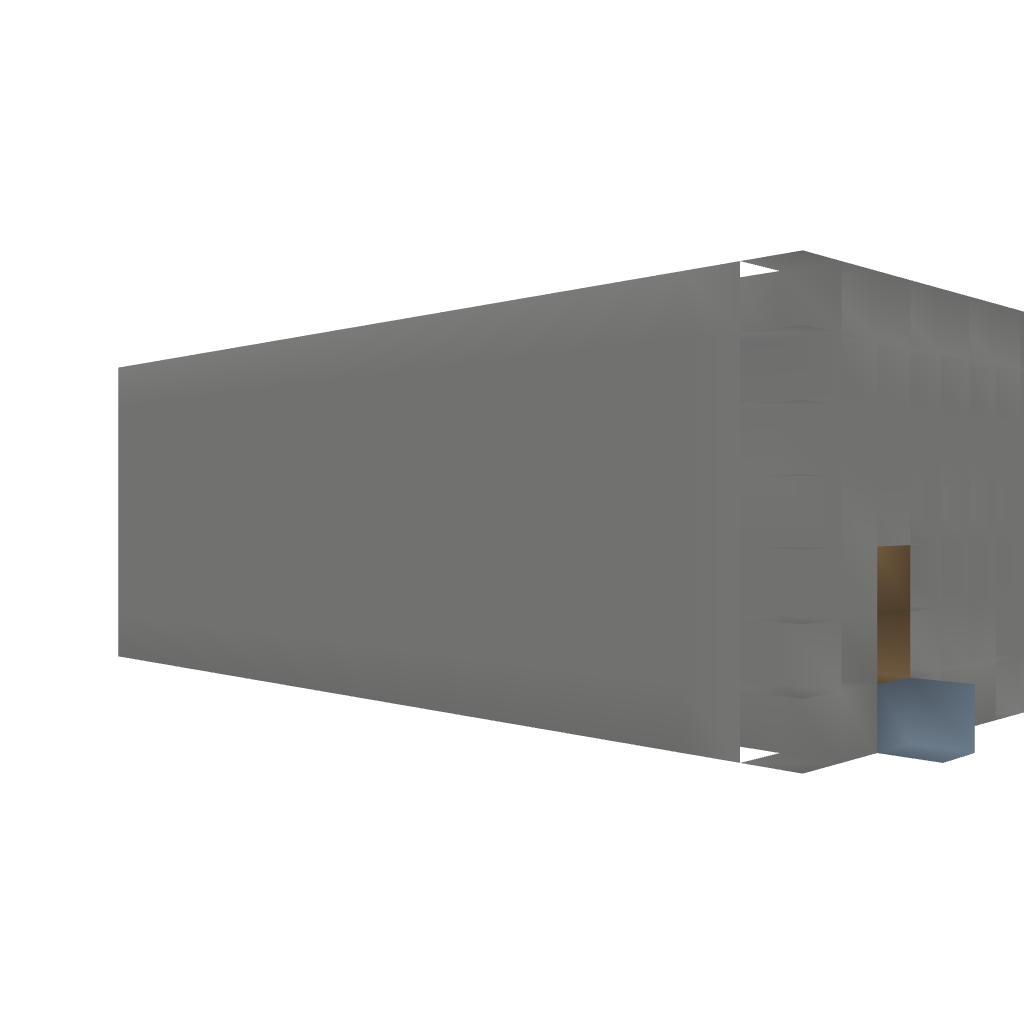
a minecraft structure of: Nether Wart Farm